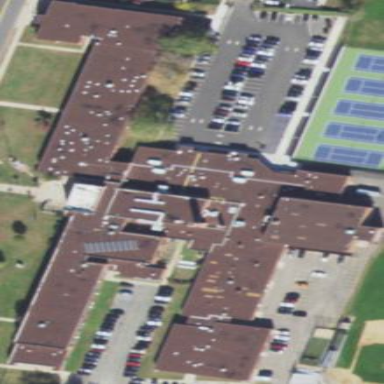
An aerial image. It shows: School building.